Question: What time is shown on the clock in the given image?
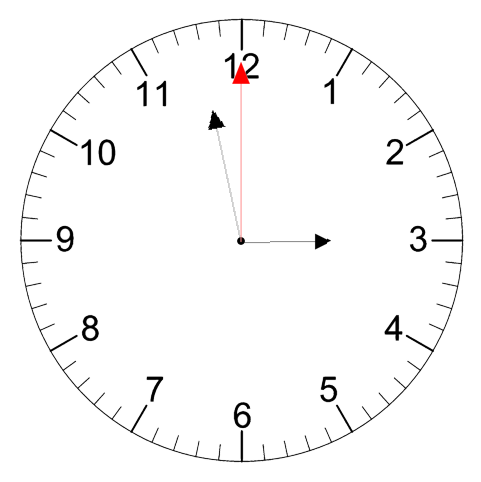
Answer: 02:58:00